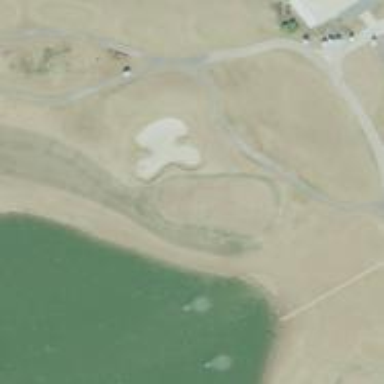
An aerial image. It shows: Golf hole.